Question: I am new to node.js and trying to follow this <URL>. I am getting an error on the last command 'beefy game.js:bundle.js --live'. It says 'sh.exe": beefy: command not found'
The <URL> package version I am using is 2.1.1

Tried to Google this problem but couldn't find a solution.
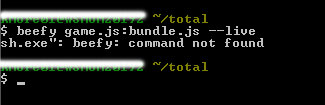
Answer: I have not followed the tutorial in detail, but the response form the console means that the the console command or program called beefy is not installed. The first word of your input into the console will be interpreted to be a command (a little program) that will run.
For instance 'cd' is a program to change directory and the next thing you enter will specify a directory to which to change.
'beefy' is not a command/console program that is in your system. (It is not a standard command.) Probably somewhere else in the tutorial you were instructed to install it in one of your various bin/ directories (where shell program commands are stored.)
EDIT:
The fix: install beefy globally (on your machine not for directory only) using npm:
'''
npm install beefy --global
'''